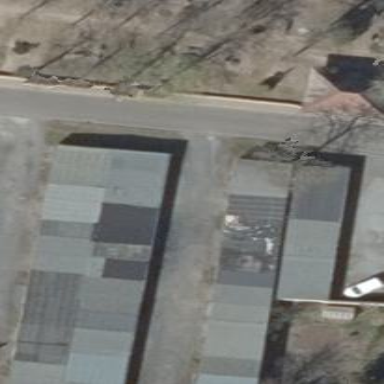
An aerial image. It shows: Garage building.